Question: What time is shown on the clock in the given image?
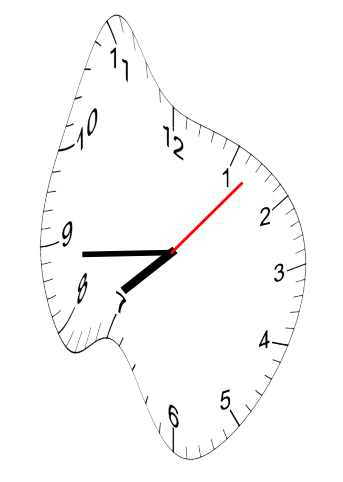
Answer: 07:44:07